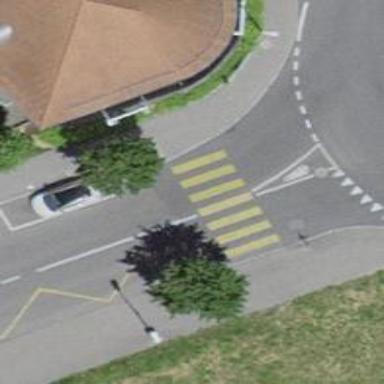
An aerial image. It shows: Zebra crossing on the road.